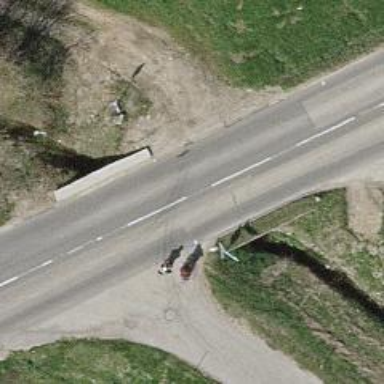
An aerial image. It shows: Tertiary road.